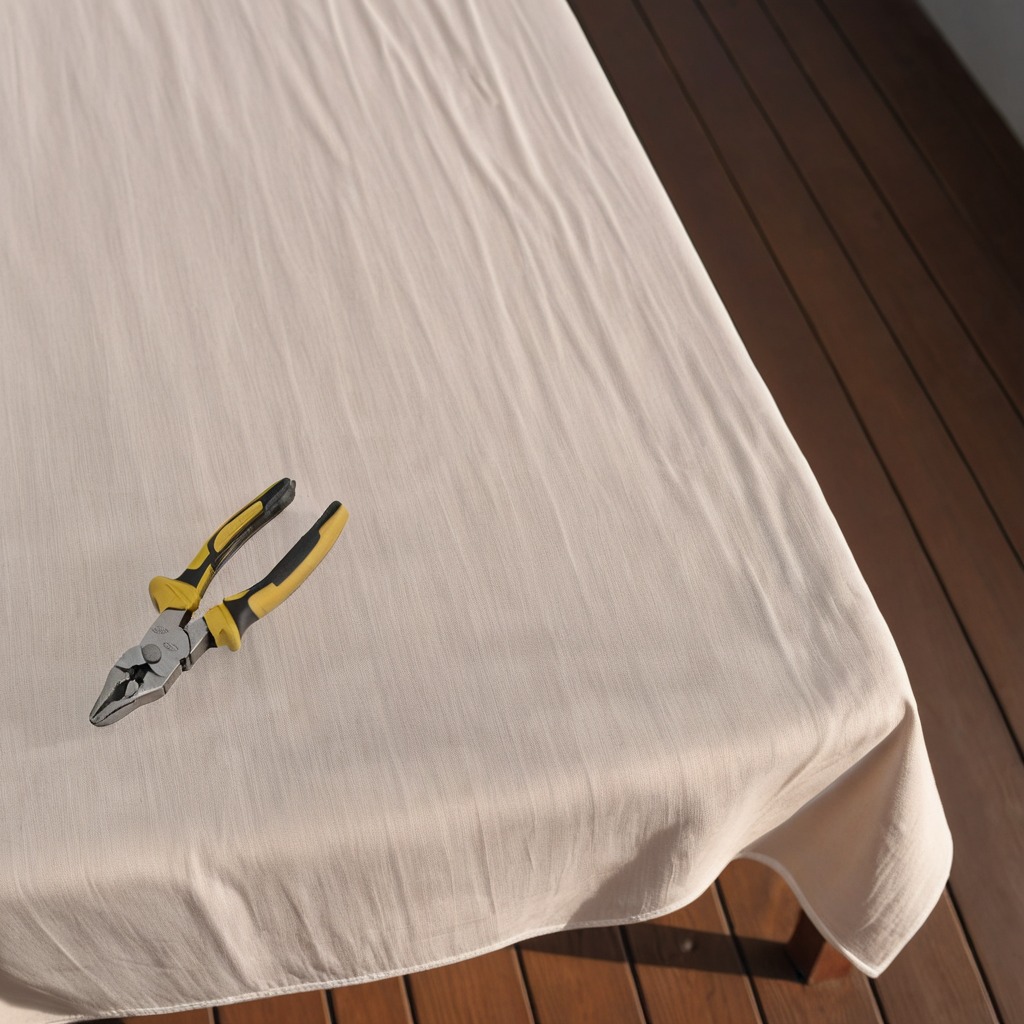
A plier is lying on a wooden table.